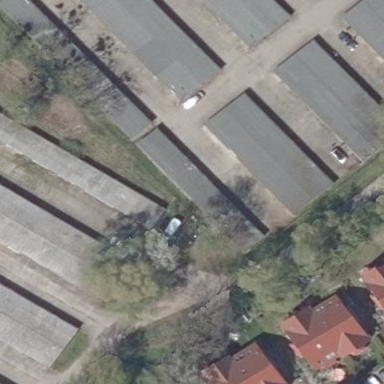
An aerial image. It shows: Group of garages.